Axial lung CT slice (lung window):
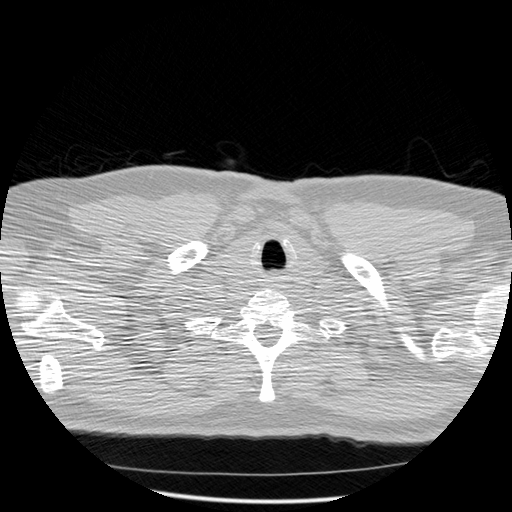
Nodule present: no